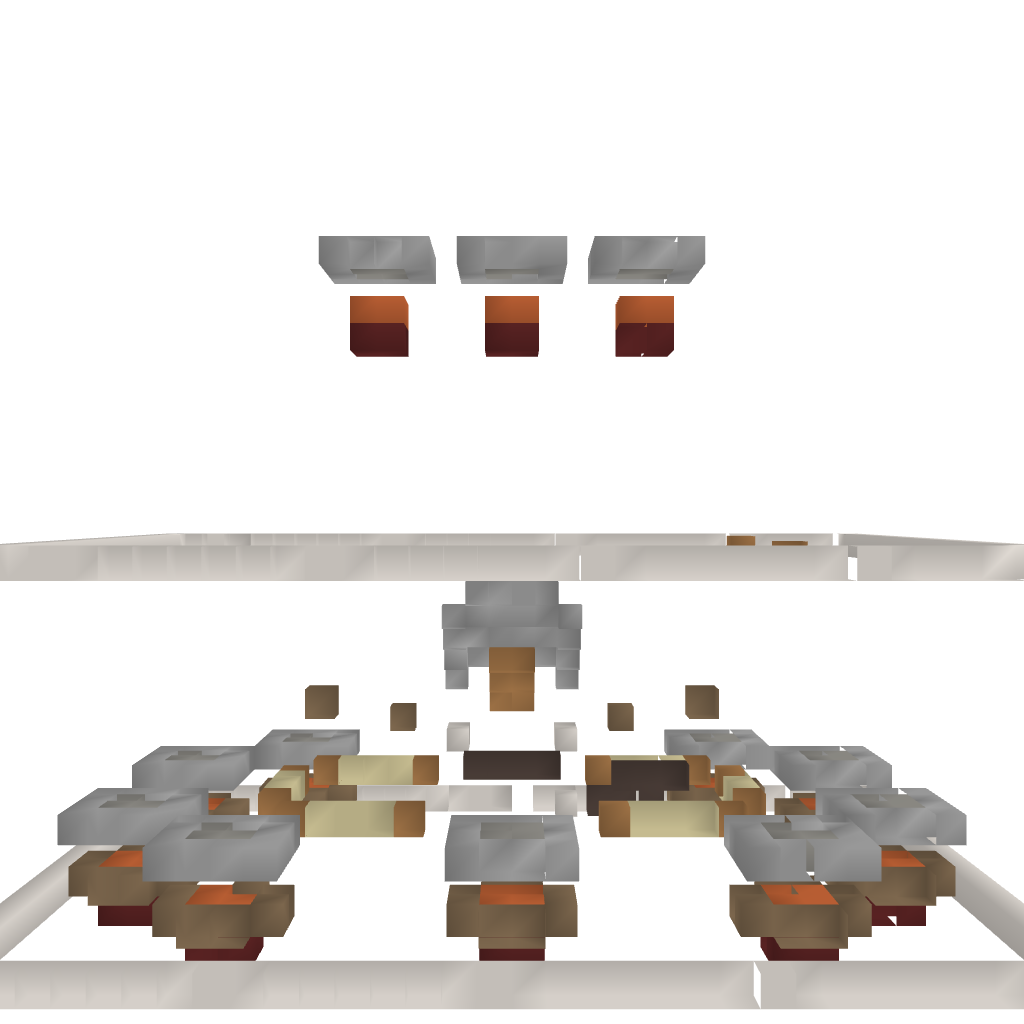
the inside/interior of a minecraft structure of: Templo